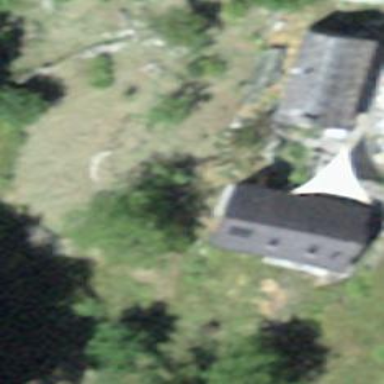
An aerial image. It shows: Cabin is depicted in the image.